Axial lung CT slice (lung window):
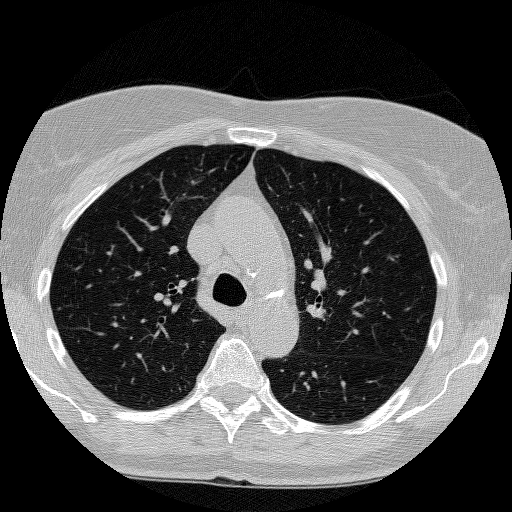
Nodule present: no